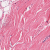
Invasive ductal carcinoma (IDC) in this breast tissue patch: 0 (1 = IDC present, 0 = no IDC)